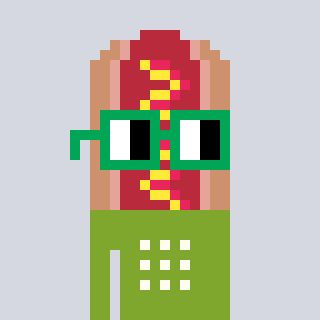
a pixel art character with square green glasses, a hotdog-shaped head and a slimegreen-colored body on a cool background